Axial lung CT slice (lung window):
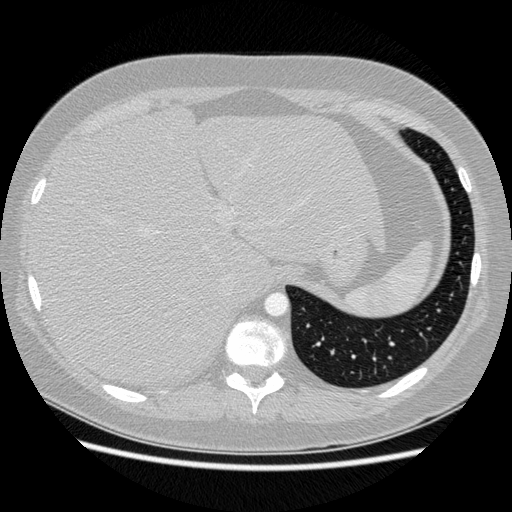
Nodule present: no